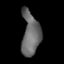
Tissue: lung
Cell type: Myeloid cells
Senescence score: 0.6163
Nuclear area (px): 768
Mean DAPI intensity: 105.333